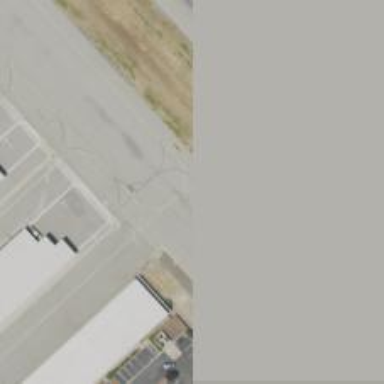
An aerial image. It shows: View of taxiway at the airport.